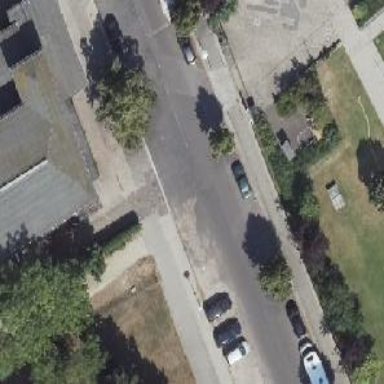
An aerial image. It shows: Paved residential road with parallel parking lanes on both sides. The surface on the left side is asphalt.